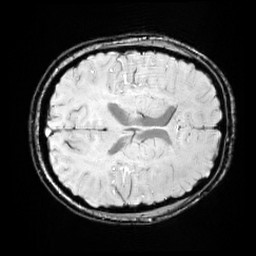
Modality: SWI
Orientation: axial
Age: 12
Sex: male
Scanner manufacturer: siemens
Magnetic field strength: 3 T
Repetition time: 0.027 s
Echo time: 0.02 s